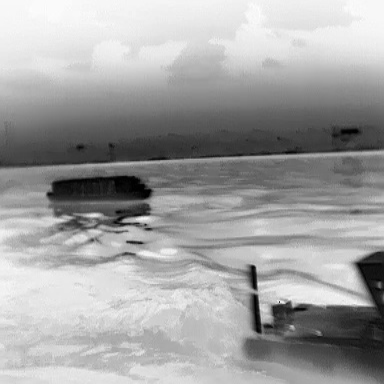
There are two objects shown in the infrared image, including a fishing_boat, and a canoe.